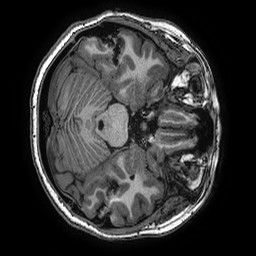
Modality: T1w
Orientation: axial
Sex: female
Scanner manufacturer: ge
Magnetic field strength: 3 T
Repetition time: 0.0077 s
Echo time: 0.003436 s